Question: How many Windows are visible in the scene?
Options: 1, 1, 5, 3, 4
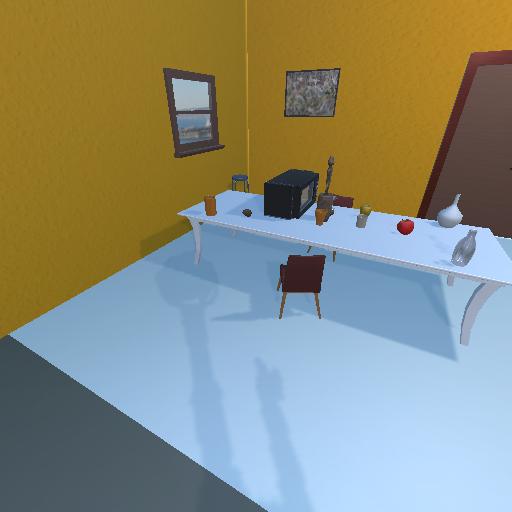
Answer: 1